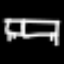
Label: bed